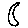
Label: moon